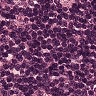
Metastatic tissue present: no